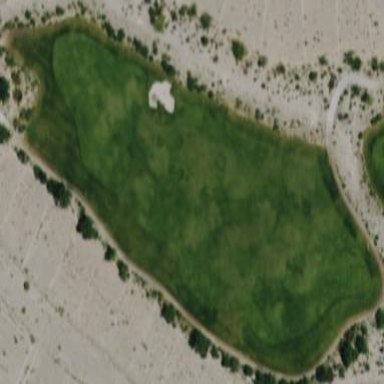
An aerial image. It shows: Area of rough grass used for golf.